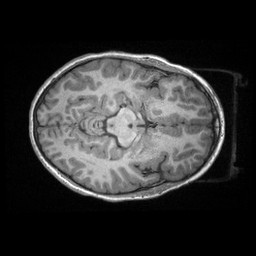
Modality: T1w
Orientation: axial
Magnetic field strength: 3 T